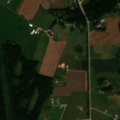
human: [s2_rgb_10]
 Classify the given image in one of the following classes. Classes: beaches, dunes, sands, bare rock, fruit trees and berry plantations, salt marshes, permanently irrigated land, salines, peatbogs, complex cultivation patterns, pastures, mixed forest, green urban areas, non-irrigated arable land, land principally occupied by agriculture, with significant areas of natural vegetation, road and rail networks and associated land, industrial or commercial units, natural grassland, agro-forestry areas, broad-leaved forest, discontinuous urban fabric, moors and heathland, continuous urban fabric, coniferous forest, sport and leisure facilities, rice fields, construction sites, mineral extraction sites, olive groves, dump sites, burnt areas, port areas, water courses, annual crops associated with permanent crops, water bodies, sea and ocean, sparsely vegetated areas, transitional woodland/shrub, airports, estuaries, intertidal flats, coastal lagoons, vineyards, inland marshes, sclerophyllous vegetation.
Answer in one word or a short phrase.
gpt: discontinuous urban fabric, non-irrigated arable land, complex cultivation patterns, land principally occupied by agriculture, with significant areas of natural vegetation, mixed forest